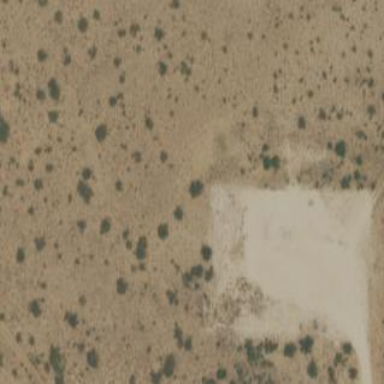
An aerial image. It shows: Natural area covered with sand.